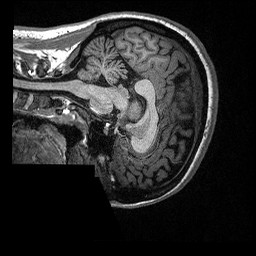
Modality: T1w
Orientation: sagittal
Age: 38
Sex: female
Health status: healthy
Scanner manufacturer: siemens
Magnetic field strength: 3 T
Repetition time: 2.3 s
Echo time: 0.00298 s